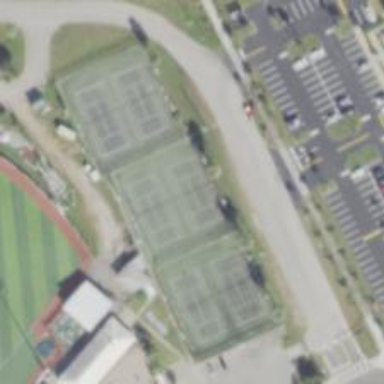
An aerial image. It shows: Tennis court on pitch.